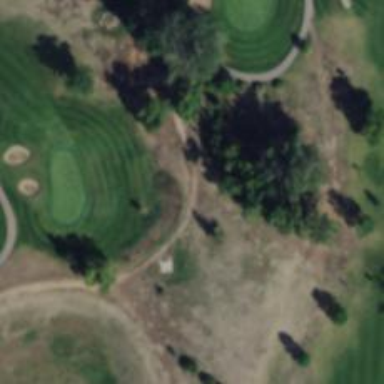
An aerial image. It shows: Service road used as golf cart path.